Interaction volume radius: 10 \u00c5
Interaction volume height: 15 \u00c5
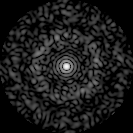
Disorder parameter: 0.8367